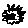
Label: star